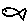
Label: fish